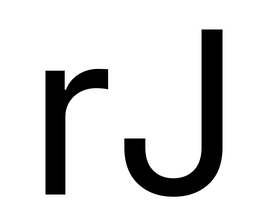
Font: Inter_Regular